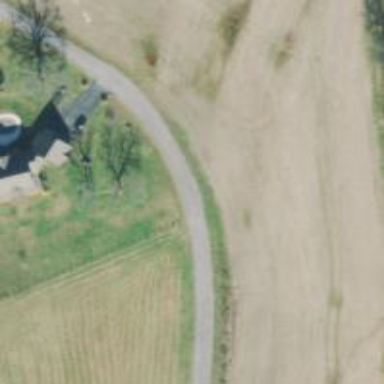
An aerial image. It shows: Unclassified road.